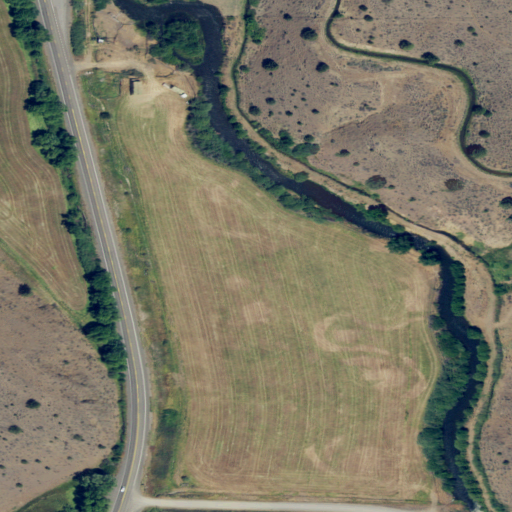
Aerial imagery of valley in Oregon named Bowen Valley containing shrub, pasture, woody wetlands, low intensity development, open development, medium intensity development, and herbaceous wetlands